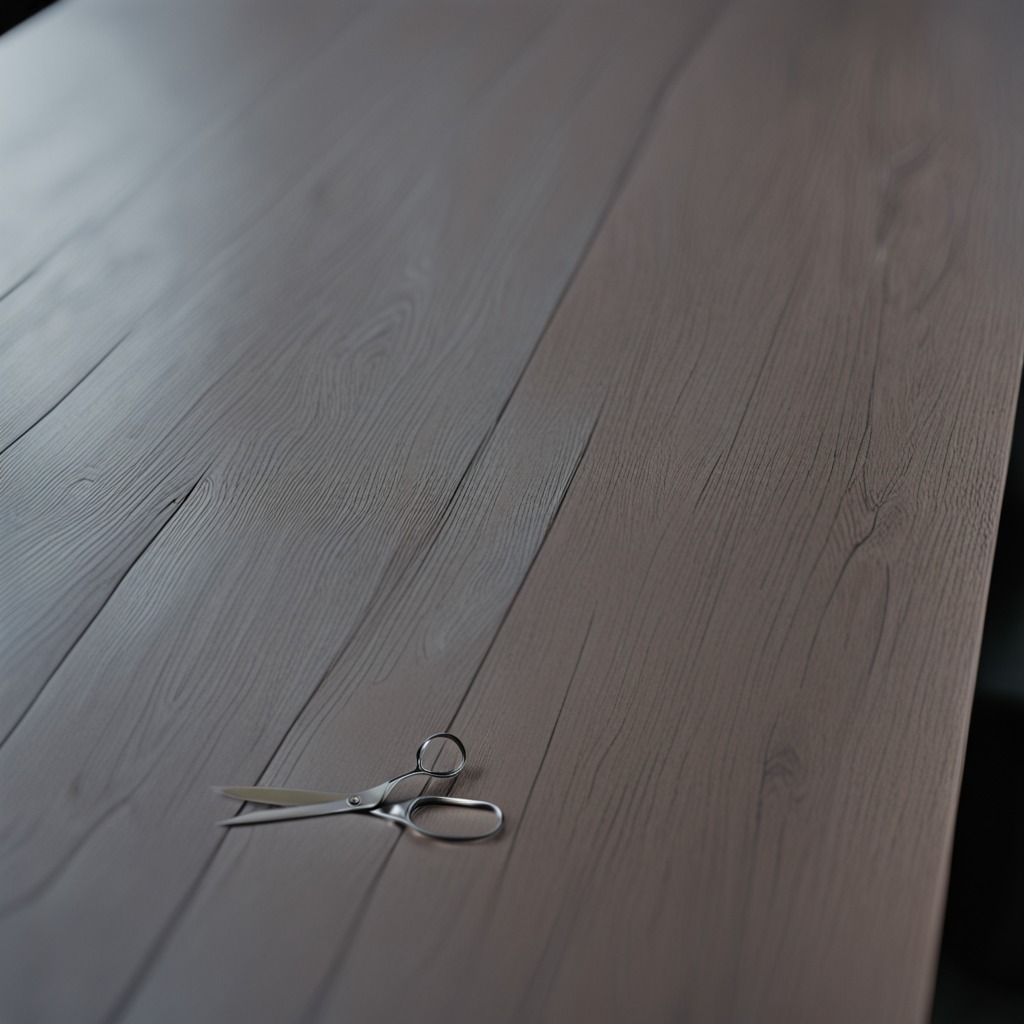
A scissor is lying on the table.